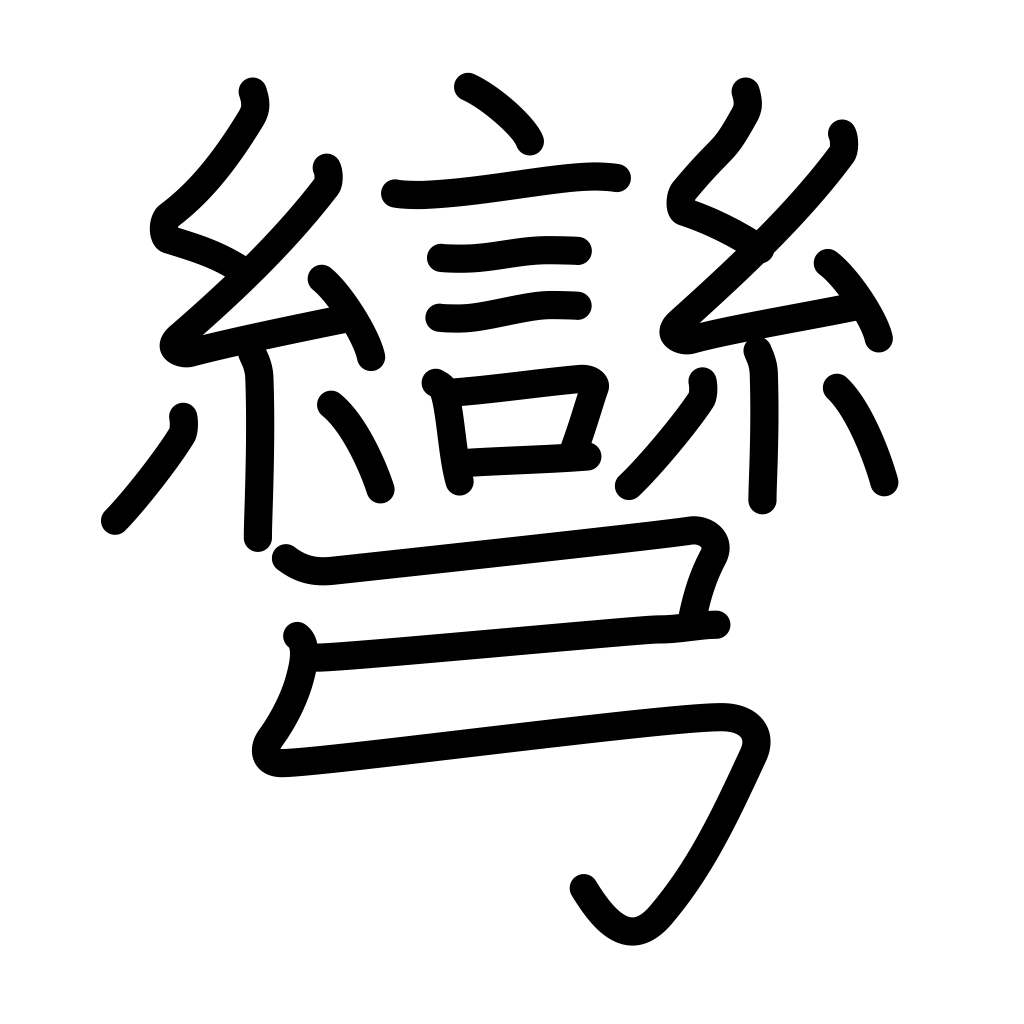
Meaning: curve, stretching a bow